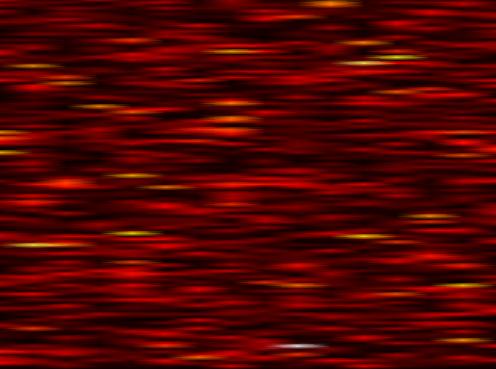
Label: FBMC